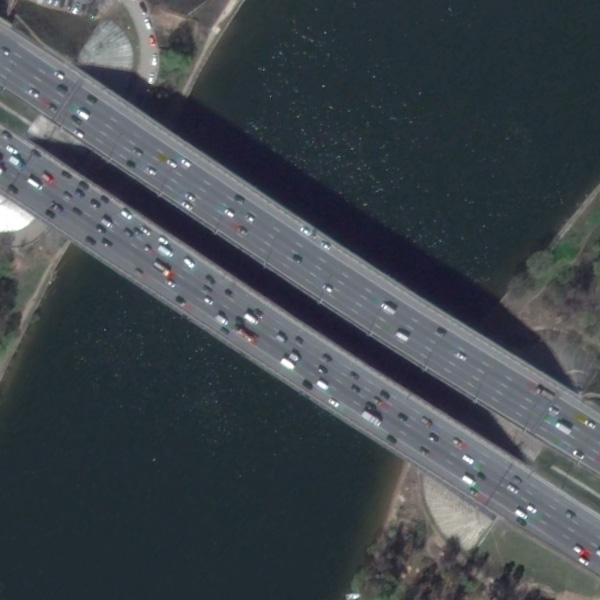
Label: Bridge